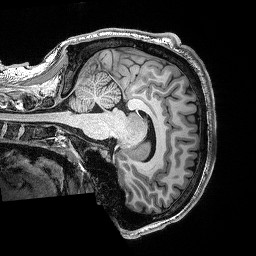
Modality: T1w
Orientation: sagittal
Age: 24
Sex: male
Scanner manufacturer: siemens
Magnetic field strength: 3 T
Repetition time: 2.53 s
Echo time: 0.0033 s